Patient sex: F
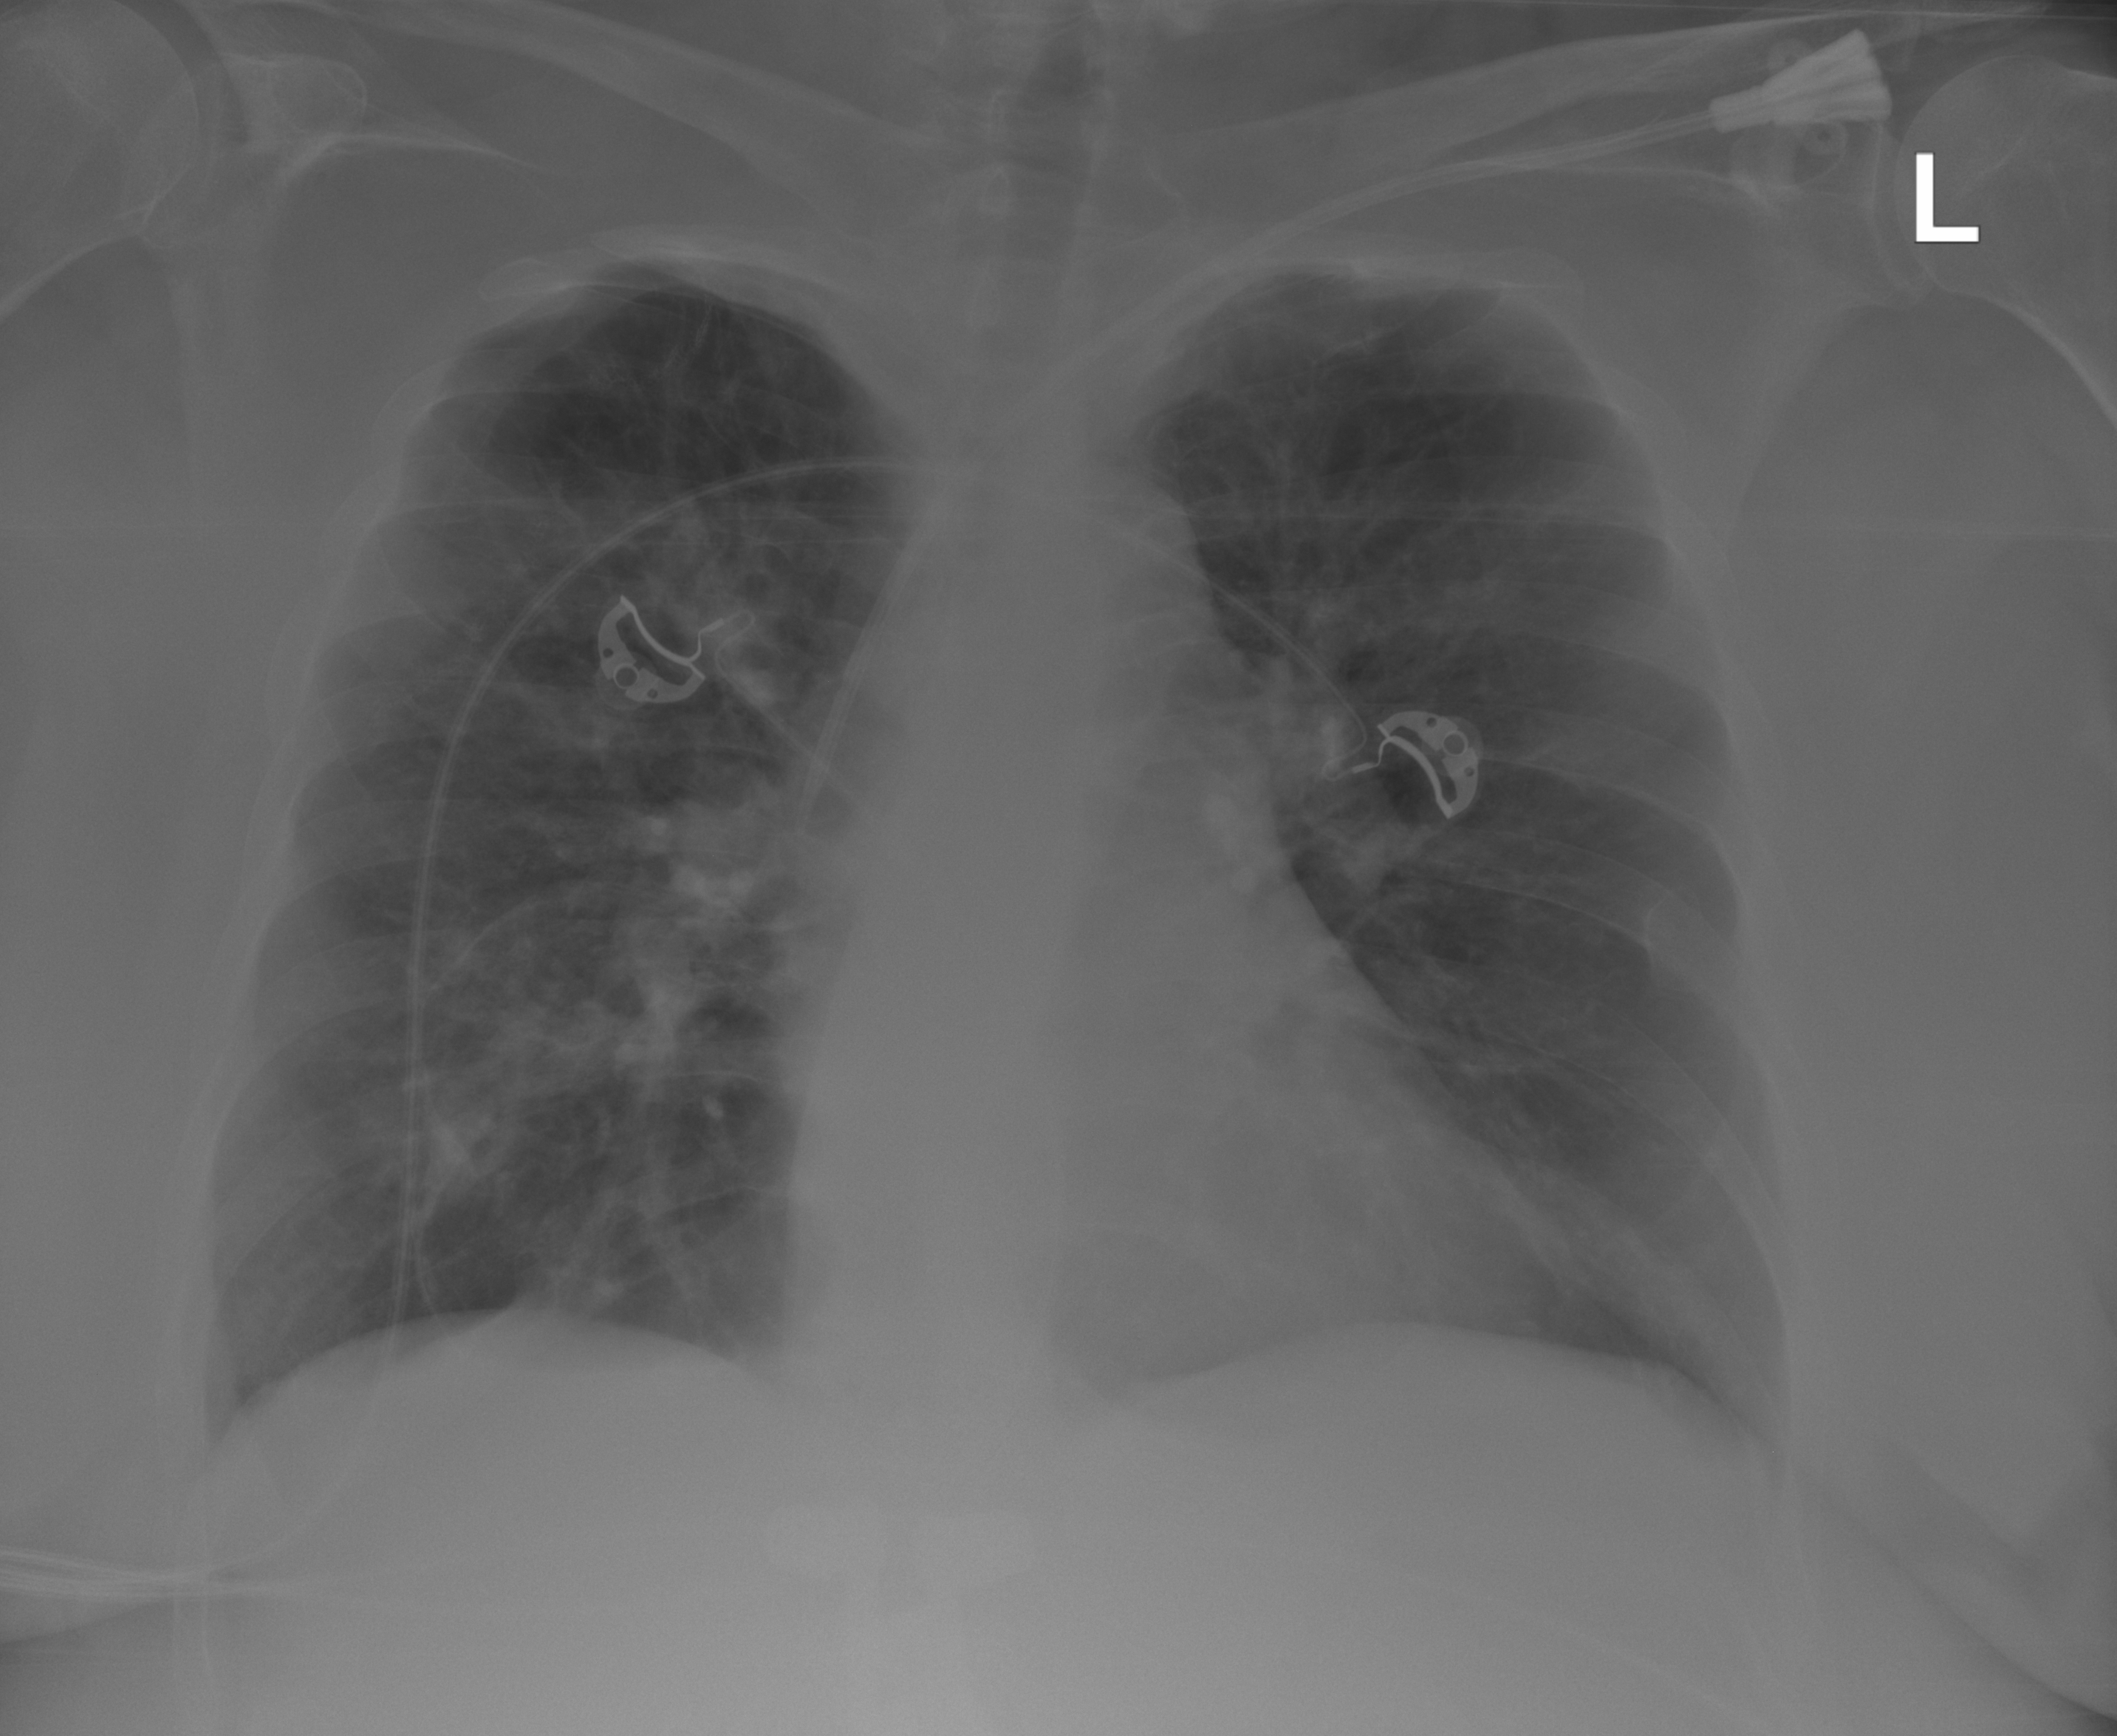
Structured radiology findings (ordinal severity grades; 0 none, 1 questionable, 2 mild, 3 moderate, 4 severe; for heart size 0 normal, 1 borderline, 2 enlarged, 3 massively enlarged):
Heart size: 2
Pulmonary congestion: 0
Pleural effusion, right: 0
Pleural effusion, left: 0
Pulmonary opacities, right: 2
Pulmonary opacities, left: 0
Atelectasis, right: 0
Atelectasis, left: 0